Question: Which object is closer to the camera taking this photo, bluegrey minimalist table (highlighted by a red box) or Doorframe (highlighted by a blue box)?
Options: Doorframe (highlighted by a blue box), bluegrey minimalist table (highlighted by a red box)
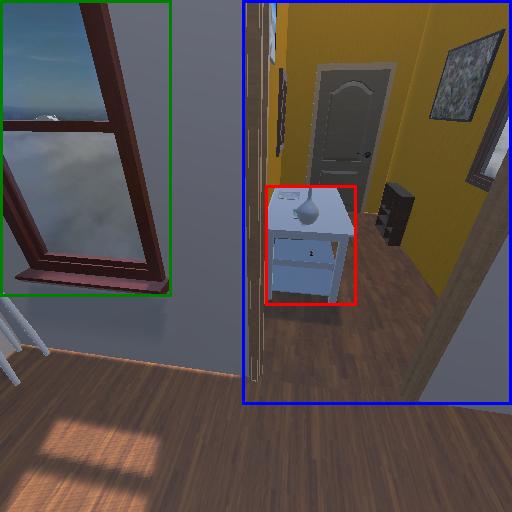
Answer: Doorframe (highlighted by a blue box)